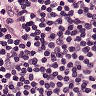
Metastatic tissue present: no